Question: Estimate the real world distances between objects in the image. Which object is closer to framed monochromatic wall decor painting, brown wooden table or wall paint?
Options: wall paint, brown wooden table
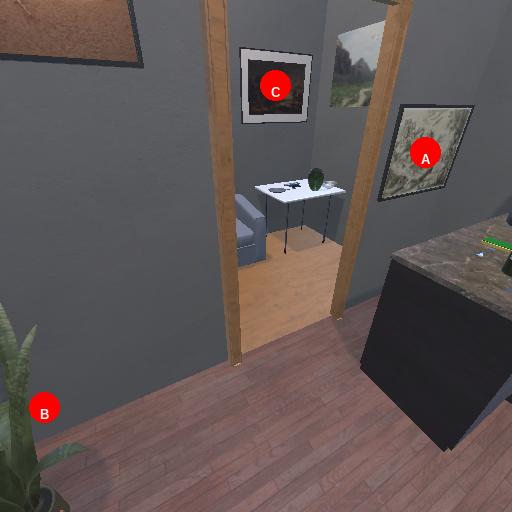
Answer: wall paint